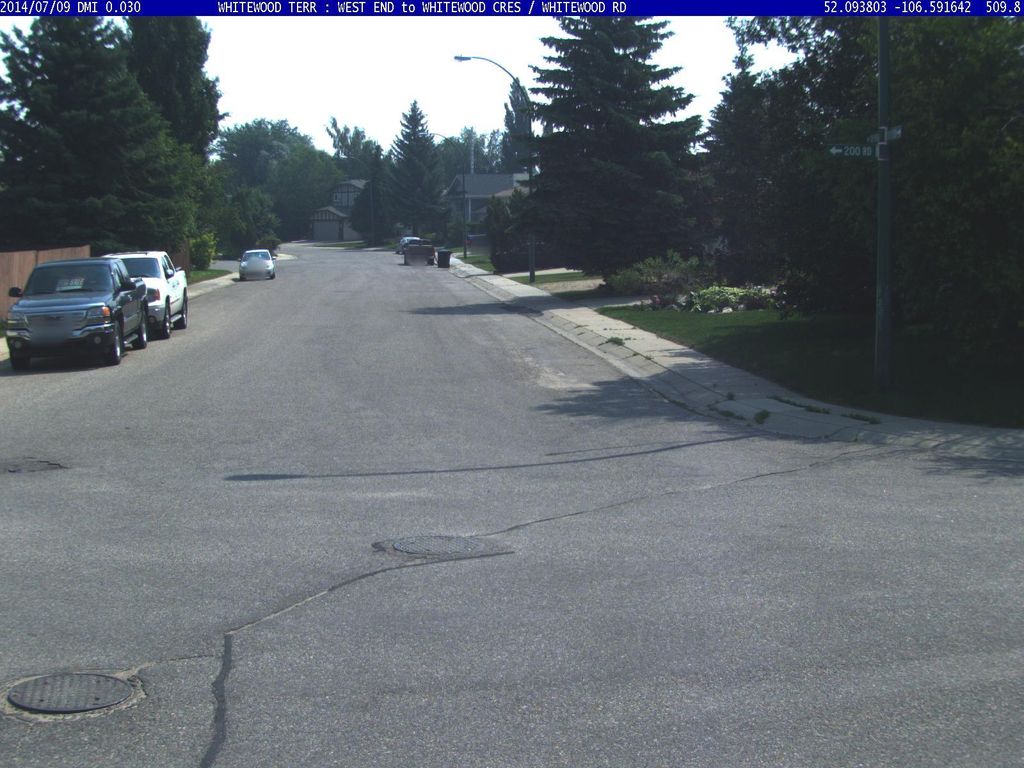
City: saskatoon